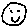
Label: smiley face